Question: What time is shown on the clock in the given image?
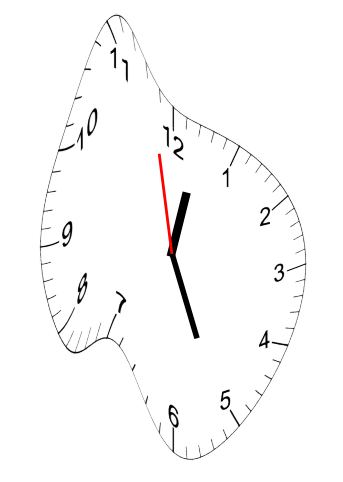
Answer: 12:25:58